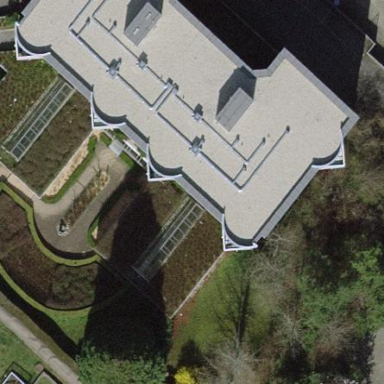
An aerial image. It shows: Building with apartments and flat roof.